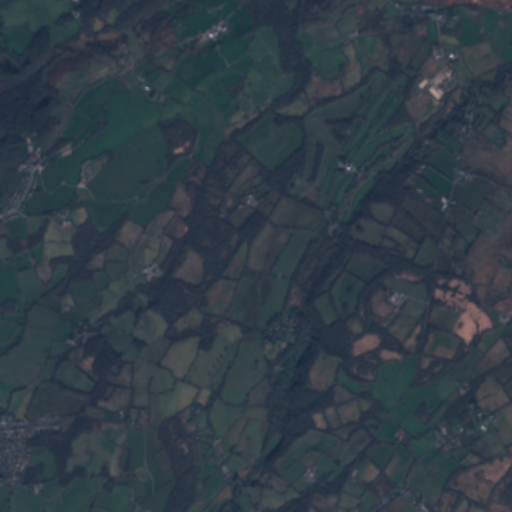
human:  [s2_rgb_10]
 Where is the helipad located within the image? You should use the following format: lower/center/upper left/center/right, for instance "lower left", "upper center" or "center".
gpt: The helipad is located in the upper right of the image.
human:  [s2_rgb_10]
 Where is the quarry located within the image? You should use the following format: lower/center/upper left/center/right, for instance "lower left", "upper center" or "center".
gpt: The quarry is located in the upper left of the image.
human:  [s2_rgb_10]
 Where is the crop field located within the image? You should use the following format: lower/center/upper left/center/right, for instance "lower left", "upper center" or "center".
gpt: There is no crop field in the image.